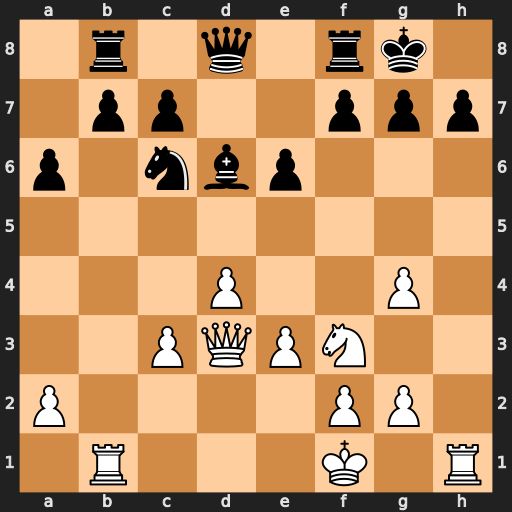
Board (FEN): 1r1q1rk1/1pp2ppp/p1nbp3/8/3P2P1/2PQPN2/P4PP1/1R3K1R
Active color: w
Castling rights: -
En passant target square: -
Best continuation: Qxh7#